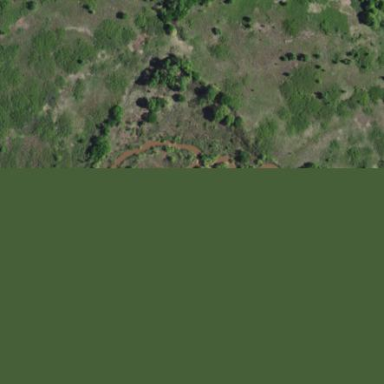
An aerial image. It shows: Natural grassy area.